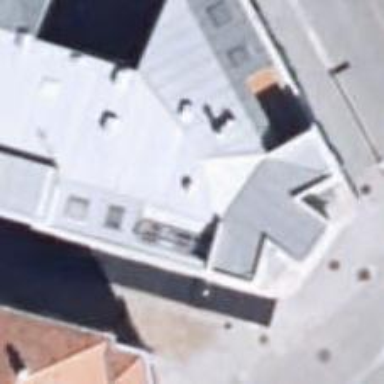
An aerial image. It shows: Restaurant.